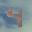
Label: 4